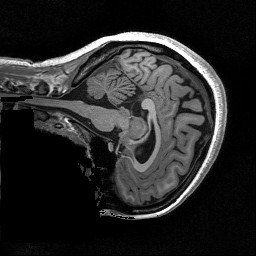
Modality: T1w
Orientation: sagittal